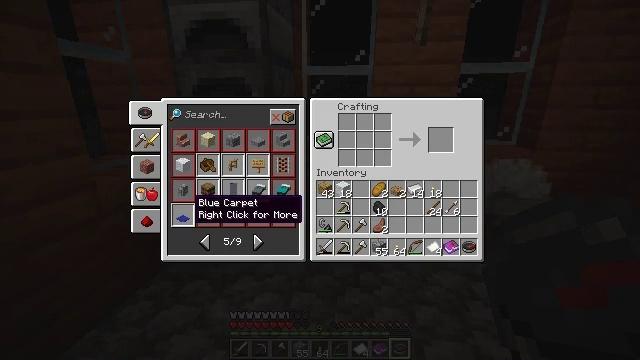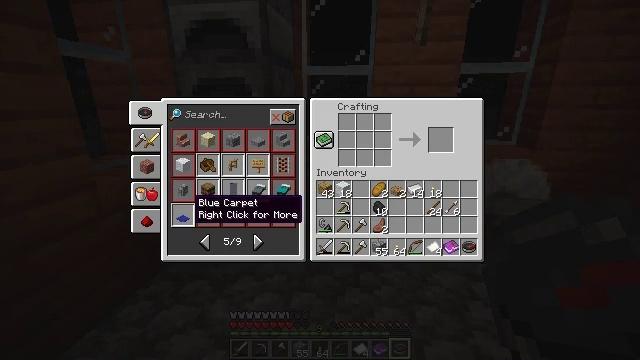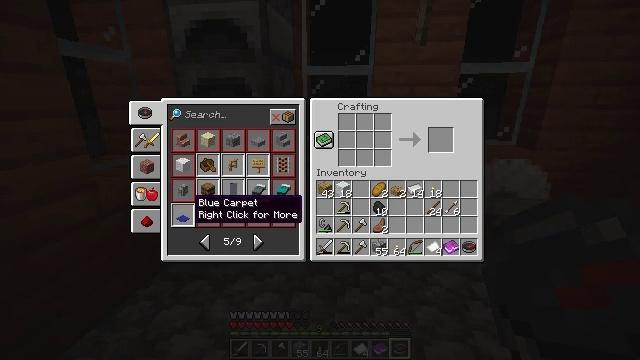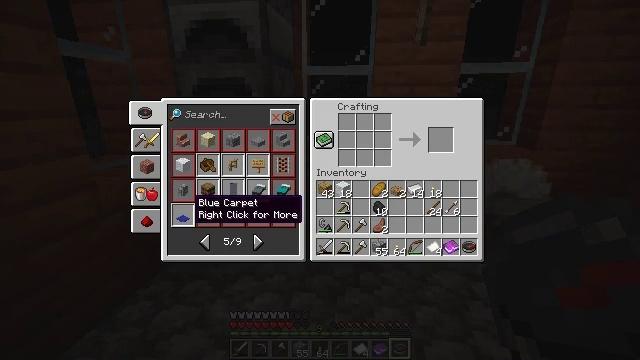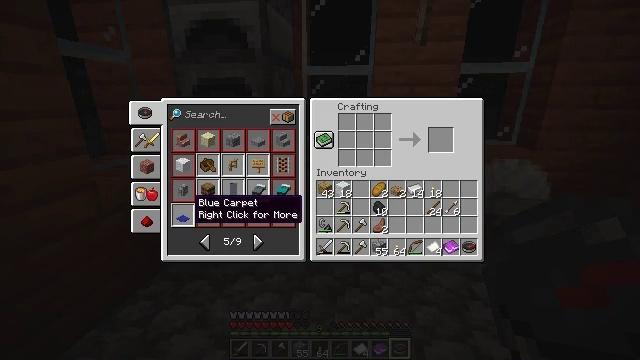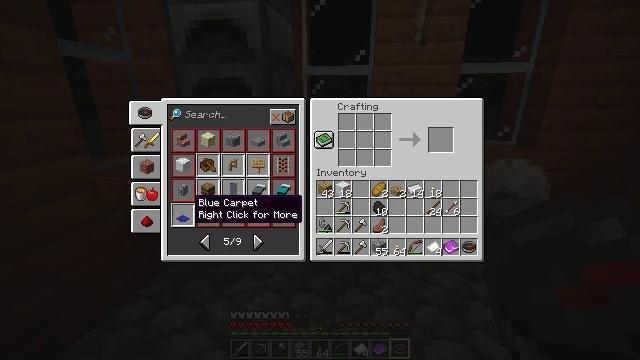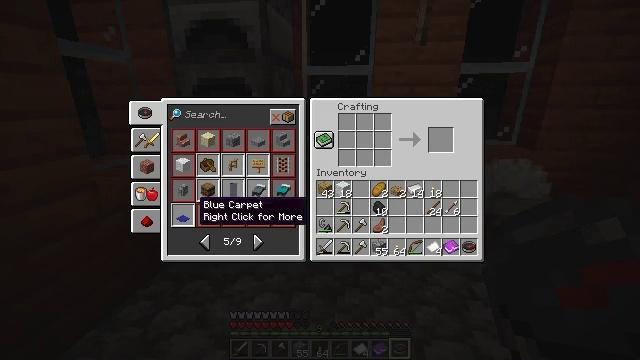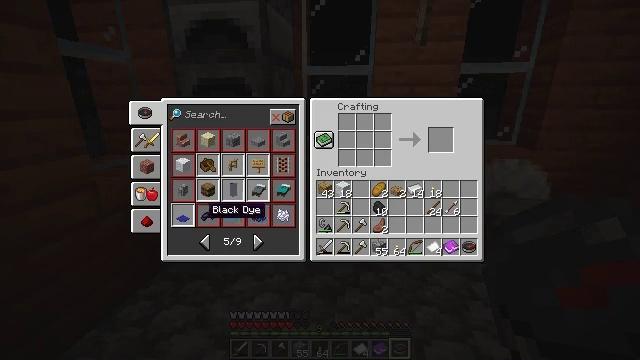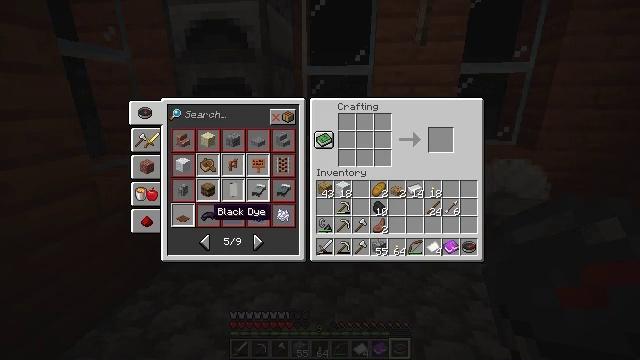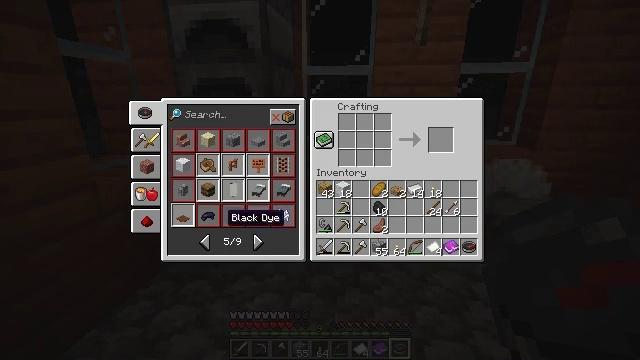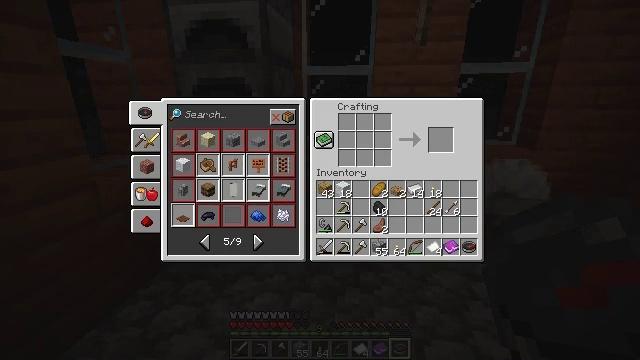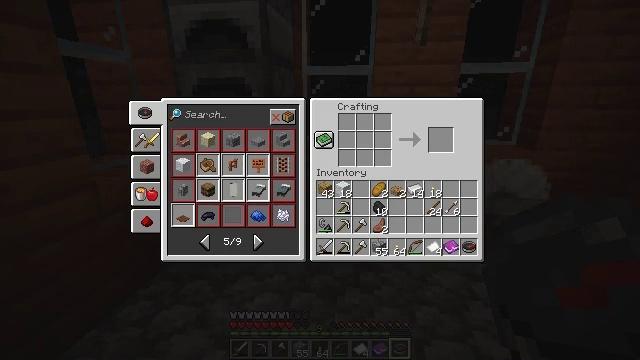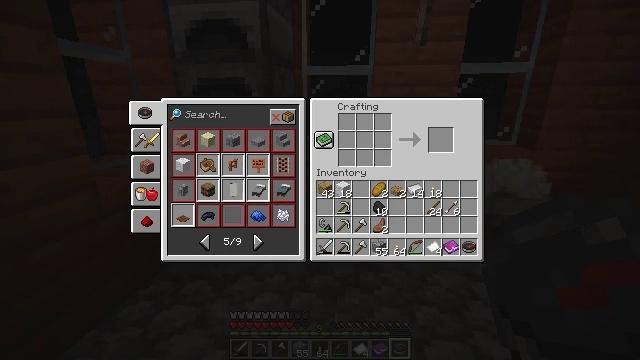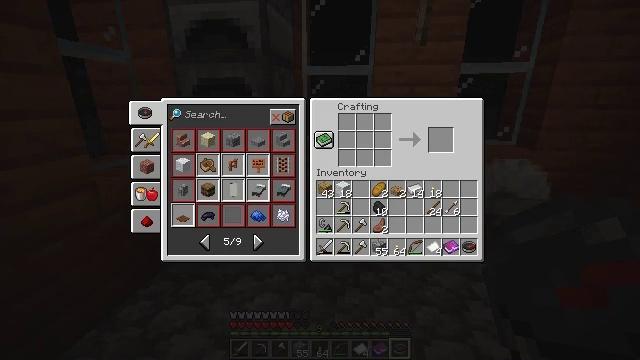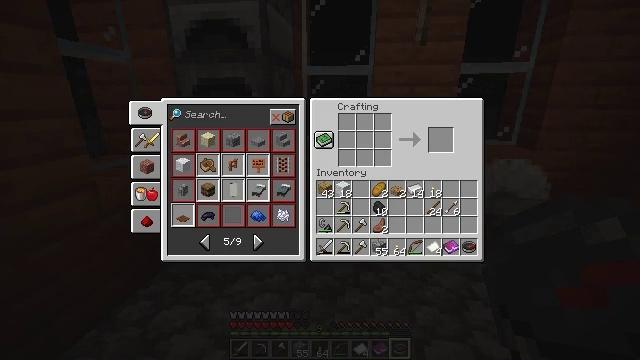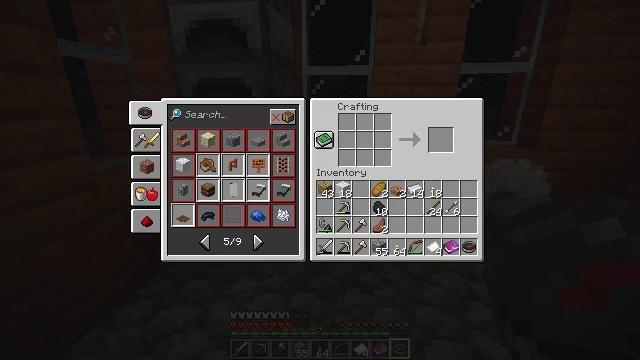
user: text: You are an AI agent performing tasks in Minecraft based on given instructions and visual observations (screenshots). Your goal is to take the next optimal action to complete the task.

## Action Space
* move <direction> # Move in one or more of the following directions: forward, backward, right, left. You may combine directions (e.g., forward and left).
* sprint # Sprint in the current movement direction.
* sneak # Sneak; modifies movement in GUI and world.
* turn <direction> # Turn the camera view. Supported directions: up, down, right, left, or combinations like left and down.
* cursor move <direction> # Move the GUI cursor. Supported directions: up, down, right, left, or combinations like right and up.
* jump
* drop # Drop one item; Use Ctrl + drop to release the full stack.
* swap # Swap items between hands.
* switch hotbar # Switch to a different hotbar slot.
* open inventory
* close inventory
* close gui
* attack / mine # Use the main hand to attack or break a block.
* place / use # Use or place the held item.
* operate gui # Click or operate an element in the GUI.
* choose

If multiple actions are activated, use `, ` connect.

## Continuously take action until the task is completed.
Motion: motion action
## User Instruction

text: Craft the painting using the crafting table with the required materials.
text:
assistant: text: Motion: no_op
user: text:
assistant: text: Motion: no_op
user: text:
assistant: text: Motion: no_op
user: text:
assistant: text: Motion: no_op
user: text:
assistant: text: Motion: no_op
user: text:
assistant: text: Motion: no_op
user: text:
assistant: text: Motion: turn right
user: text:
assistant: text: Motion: no_op
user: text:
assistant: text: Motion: turn right
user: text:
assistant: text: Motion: turn right
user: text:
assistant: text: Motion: turn right and down
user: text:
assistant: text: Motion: no_op
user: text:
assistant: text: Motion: no_op
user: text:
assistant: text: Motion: no_op
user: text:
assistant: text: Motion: no_op
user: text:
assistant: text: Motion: no_op
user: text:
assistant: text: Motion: no_op
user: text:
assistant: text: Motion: no_op
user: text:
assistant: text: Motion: no_op
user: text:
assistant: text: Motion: no_op
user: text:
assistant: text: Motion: no_op
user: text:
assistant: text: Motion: no_op
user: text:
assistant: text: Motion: no_op
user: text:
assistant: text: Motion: no_op
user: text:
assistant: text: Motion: no_op
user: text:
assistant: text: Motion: no_op
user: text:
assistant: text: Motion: no_op
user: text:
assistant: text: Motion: attack / mine
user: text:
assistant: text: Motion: attack / mine
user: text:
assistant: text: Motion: attack / mine